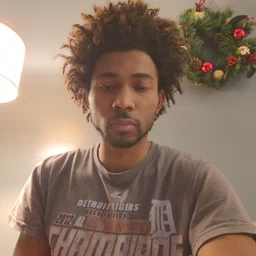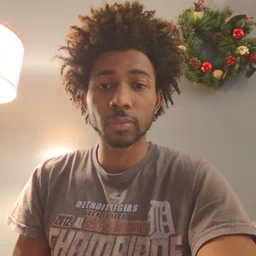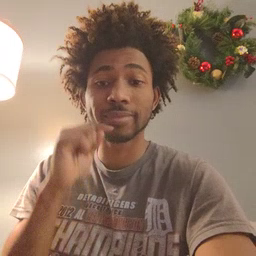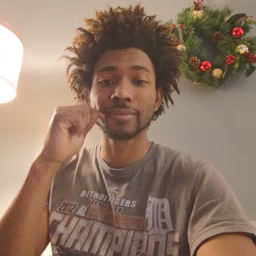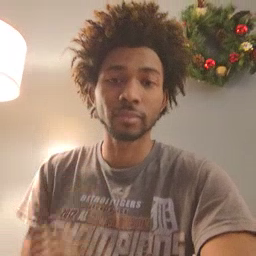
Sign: smile